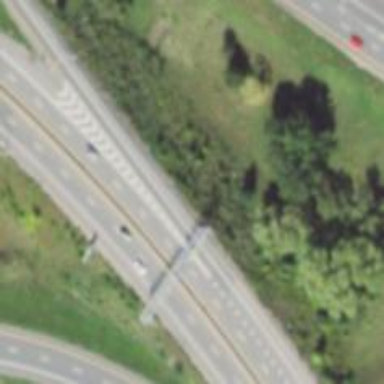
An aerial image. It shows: Motorway junction.